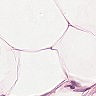
Metastatic tissue present: no